Field crop: tomato
Growth stage: 2
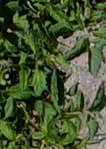
Species: tomato